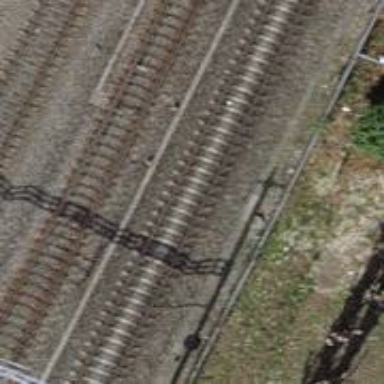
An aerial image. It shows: Railway with electrified contact lines.